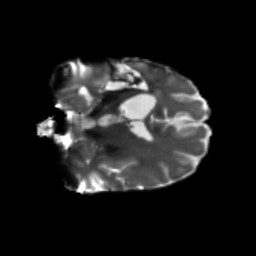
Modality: T2w
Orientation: coronal
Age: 42
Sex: male
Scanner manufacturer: siemens
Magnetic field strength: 3 T
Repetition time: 5.47 s
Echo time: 0.0854 s